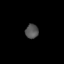
Tissue: lung
Cell type: Endothelial cells
Senescence score: 0.2381
Nuclear area (px): 184
Mean DAPI intensity: 83.071